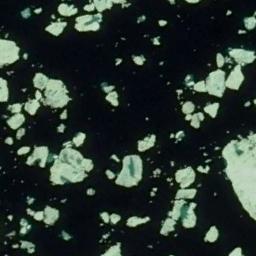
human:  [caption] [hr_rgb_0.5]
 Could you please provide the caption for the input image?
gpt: A lot of sea ice of different sizes and thickness floats in the deep blue sea .

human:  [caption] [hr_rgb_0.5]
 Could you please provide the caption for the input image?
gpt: A group of sparse ice cubes floating on the blue sea .

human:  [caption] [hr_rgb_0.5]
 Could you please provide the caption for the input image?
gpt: There are many ice on the dark green sea .

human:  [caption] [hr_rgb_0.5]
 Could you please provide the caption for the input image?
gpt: There are sea ice of different sizes .

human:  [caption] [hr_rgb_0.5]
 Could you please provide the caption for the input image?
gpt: There are many pieces of sea ice .